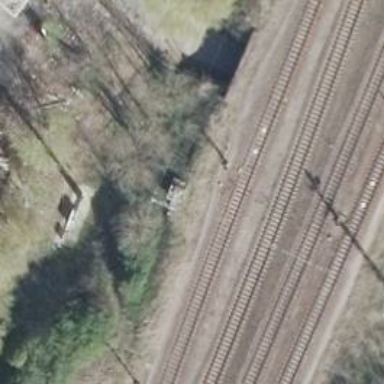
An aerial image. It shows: Milestone along the railway with catenary mast.